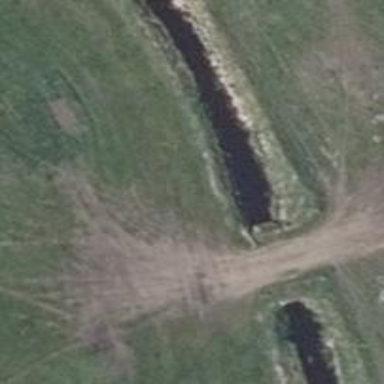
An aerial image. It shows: Culvert tunnel.